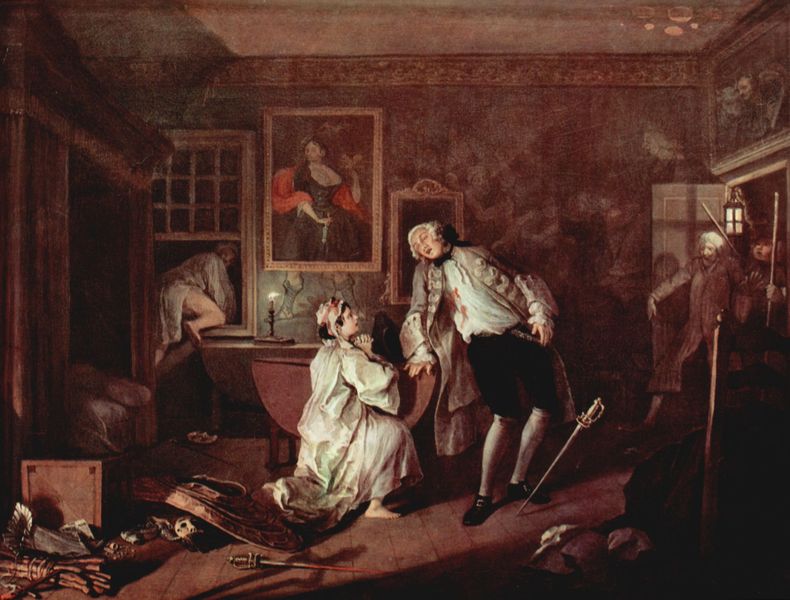
Titel: Die Ermordung des Grafen
Künstler: William Hogarth
Standort: London
Institution: National Gallery
Schlagwörter: dunkel, gemälde, kampf, mann, schatten, weiß, wunde, grün, menschen, abend, braun, fenster, frau, grau, hell, holz, kleid, lampe, laterne, licht, männer, nacht, orange, raum, schwarz, stuhl, säulen, tisch, tür, zimmer, ölbild, rot, haube, hemd, hose, schnurrbart, wand, barock, bluse, diener, falten, historie, mord, rahmen, tod, tot, bild, innenraum, vorhang, gitter, boden, gewand, interieur, mantel, reich, decke, innen, nachthemd, borte, krone, poträt, rokoko, rosa, genre, adelige, perücke, bein, bilder, düster, schuhe, bündel, violett, dielen, lanze, dekoration, tapete, ornamente, kerze, bett, schlafzimmer, stuck, gemach, flucht, griff, schnalle, strümpfe, schild, spitzweg, truhe, blut, lichtstrahl, flamme, maske, fuss, hausherr, kreuz, nachts, polizei, schwert, schwerter, säbel, uniform, waffen, gendarm, knien, waffe, fliehen, tumult, kiste, degen, beten, ehemann, brokat, komödie, eifersucht, fries, ehepaar, fenstergitter, verfolgung, dolch, flehen, knieend, kniend, duell, bieten, baldachin, brennholz, kniebundhose, kniebundhosen, geliebter, holzfußboden, verletzung, verwundet, bitte, turban, gebüde, lichtschein, klettern, umgefallen, mörder, bitten, kniefall, szenisch, verwundeter, himmelbett, betteln, schnallen, anschlag, perrücke, bil, erstochen, schlafgewand, blutfleck, affäre, gnade, betrug, liebhaber, ehebruch, nachthaube, verrat, eindringen, ertappt, ausstieg, blutbefleckt, fremdgehen, genmälde, herausforderer, inflagranite, inflagrantie, staatsgewalt, in flagranti, tapete#, überheblichkeit, hzimmer, fküchten, dolchdtoss, schwertkampf, flüchtend, kerzee, per�cke